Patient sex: M
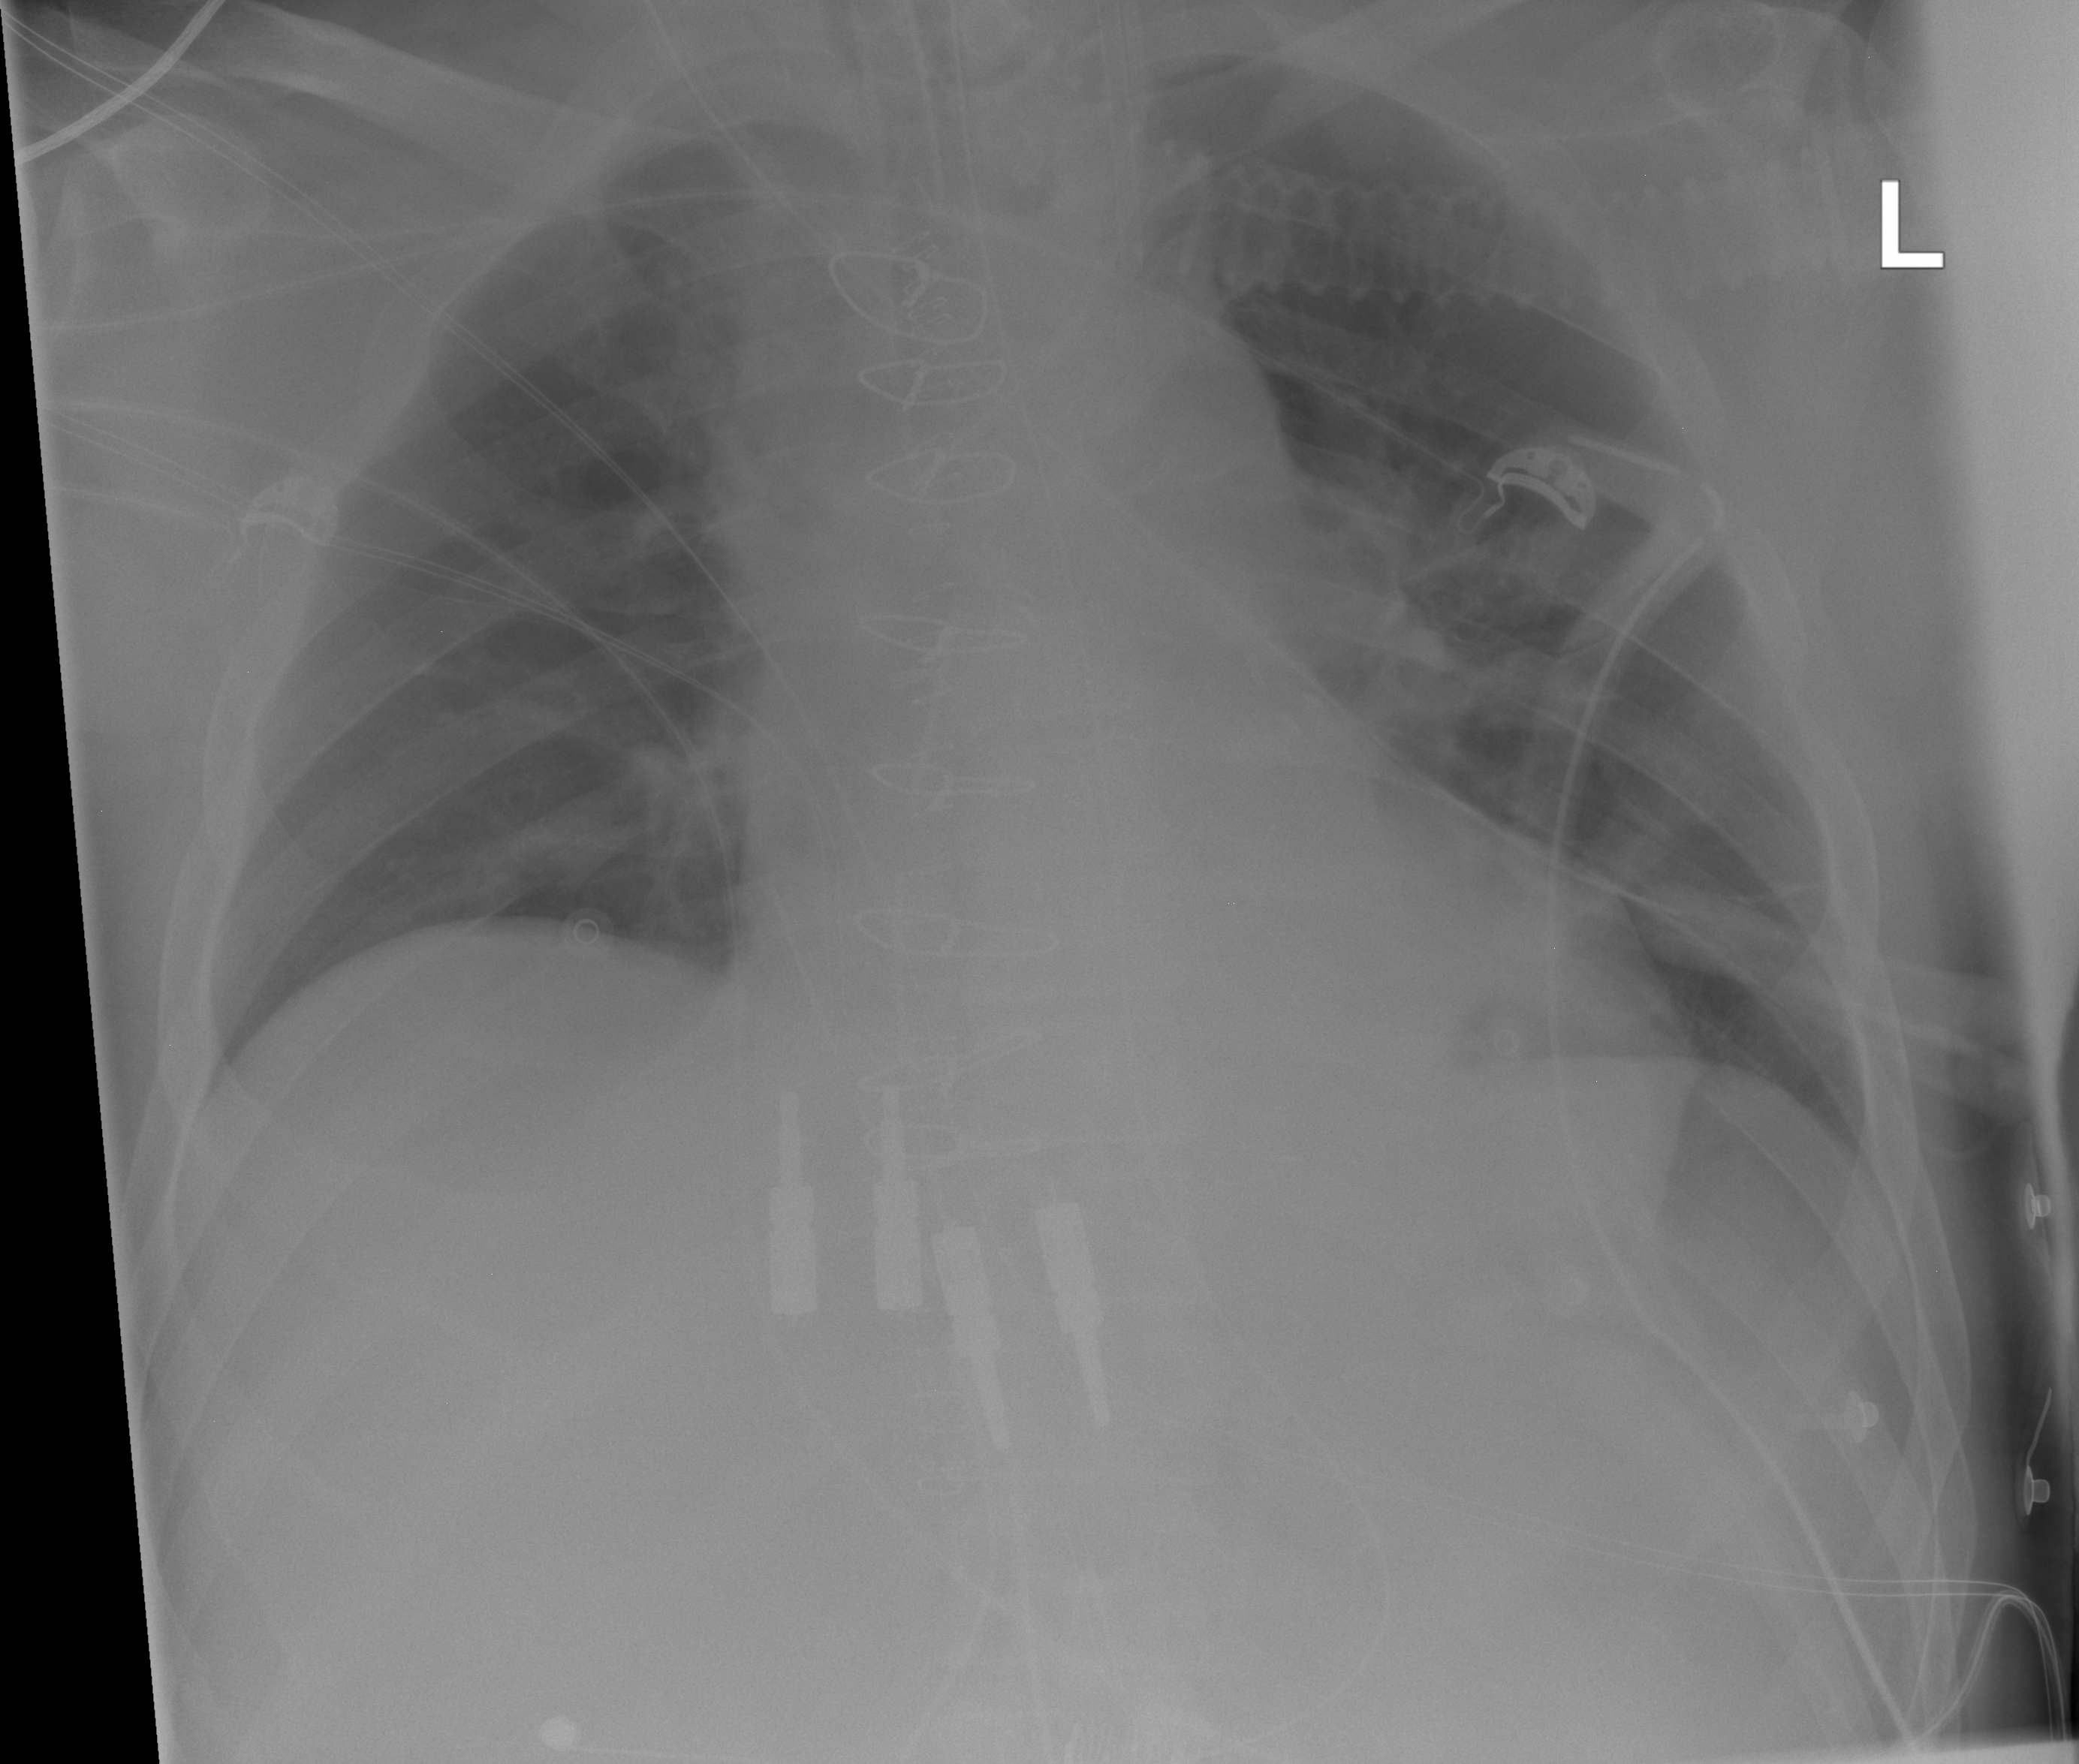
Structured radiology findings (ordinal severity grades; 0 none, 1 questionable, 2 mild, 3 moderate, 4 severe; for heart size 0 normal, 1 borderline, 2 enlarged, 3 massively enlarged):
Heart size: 0
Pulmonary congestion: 0
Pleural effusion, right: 0
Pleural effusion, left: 0
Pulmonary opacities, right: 0
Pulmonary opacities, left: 0
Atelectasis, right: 0
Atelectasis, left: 1